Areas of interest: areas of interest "Tsinghua University Basketball Court"
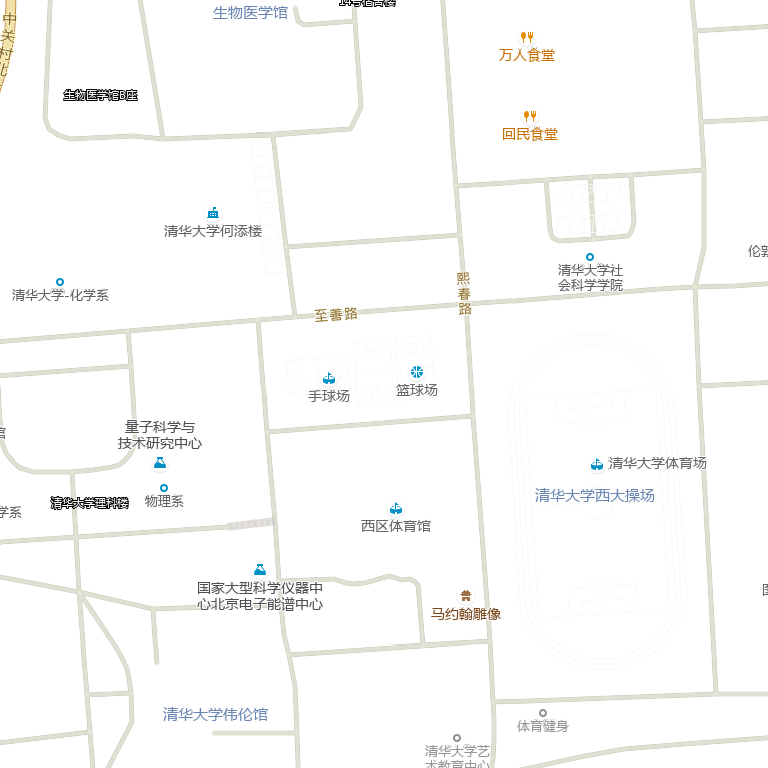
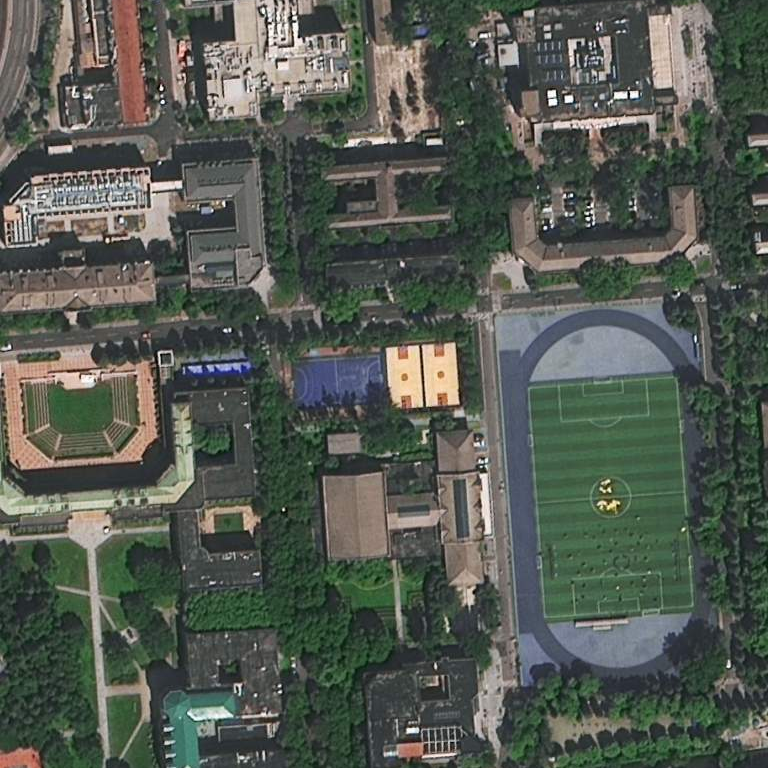